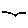
Label: bird